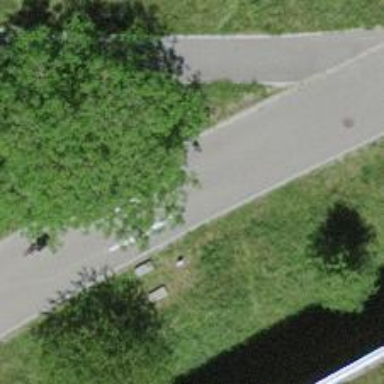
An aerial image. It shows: Bollard barrier.